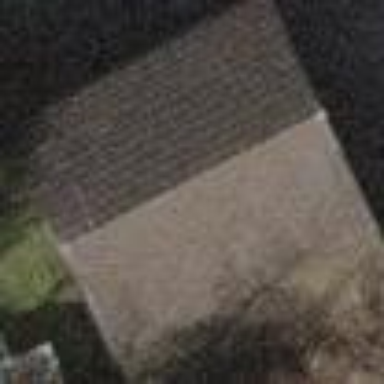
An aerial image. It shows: Gabled garage building.